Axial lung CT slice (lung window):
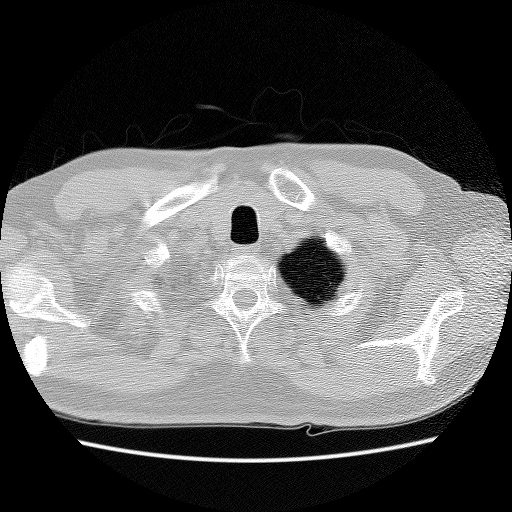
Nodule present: no